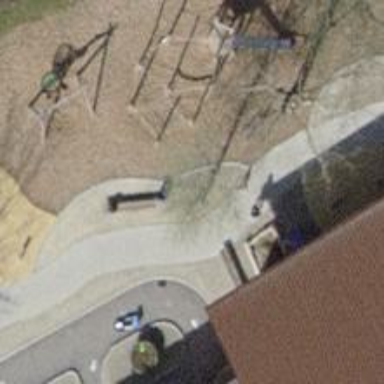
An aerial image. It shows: Sandpit at the playground.